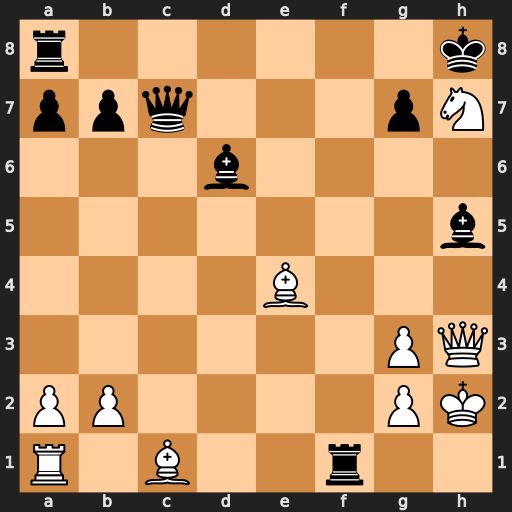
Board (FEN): r6k/ppq3pN/3b4/7b/4B3/6PQ/PP4PK/R1B2r2
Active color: w
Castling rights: -
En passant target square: -
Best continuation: Bf4 Rxf4 Qxh5 g6 Bxg6